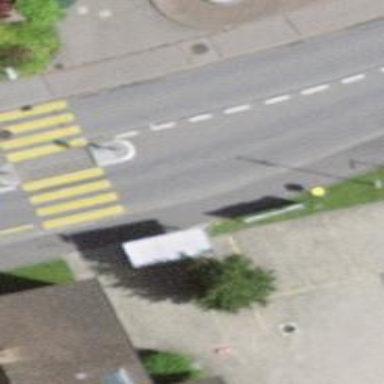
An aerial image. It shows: Bus stop with sheltered platform for public transport.